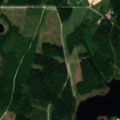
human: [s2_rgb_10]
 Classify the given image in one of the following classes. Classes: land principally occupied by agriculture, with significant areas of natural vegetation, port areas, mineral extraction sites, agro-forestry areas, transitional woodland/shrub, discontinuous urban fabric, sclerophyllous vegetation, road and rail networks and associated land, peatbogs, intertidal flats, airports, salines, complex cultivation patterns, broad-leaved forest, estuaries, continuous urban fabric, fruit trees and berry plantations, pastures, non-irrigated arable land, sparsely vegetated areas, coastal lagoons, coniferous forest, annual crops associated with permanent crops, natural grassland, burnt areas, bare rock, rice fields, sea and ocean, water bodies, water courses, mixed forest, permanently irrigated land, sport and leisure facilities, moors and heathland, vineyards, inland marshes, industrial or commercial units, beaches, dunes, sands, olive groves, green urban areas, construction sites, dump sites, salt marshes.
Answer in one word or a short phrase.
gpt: non-irrigated arable land, land principally occupied by agriculture, with significant areas of natural vegetation, coniferous forest, mixed forest, water bodies